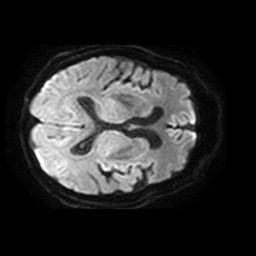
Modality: TRACE
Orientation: axial
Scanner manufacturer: philips
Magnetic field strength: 3 T
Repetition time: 3.794 s
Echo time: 0.06119 s